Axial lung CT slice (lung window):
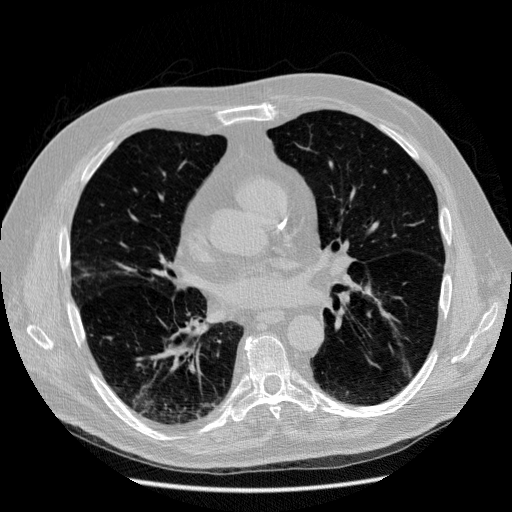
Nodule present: no